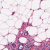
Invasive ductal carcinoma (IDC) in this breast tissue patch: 1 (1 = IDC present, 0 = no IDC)